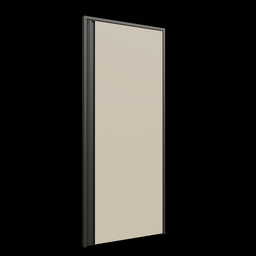
Label: architecture